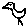
Label: bird